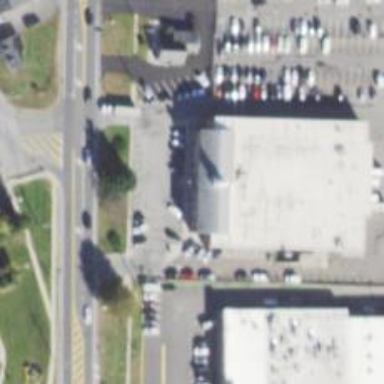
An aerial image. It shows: Post office.